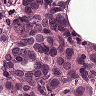
Metastatic tissue present: yes